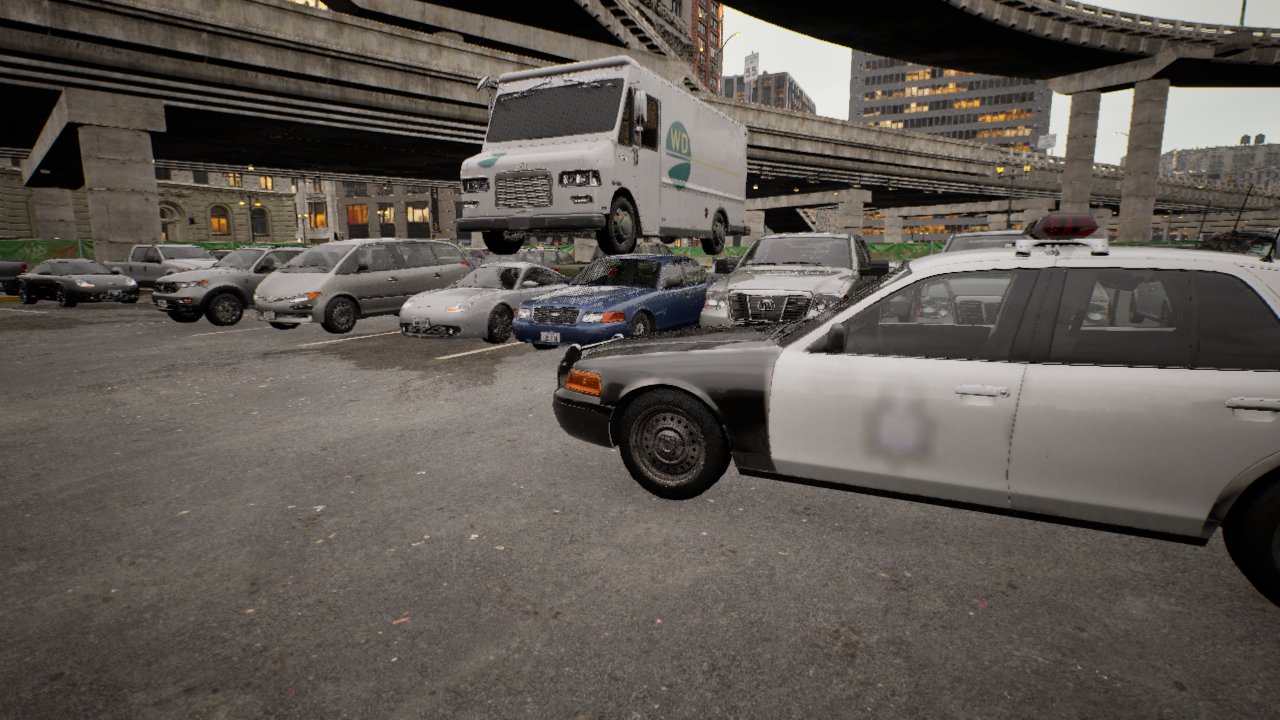
Venue: arterial
Lighting: golden hour
Vehicle rig: sedan